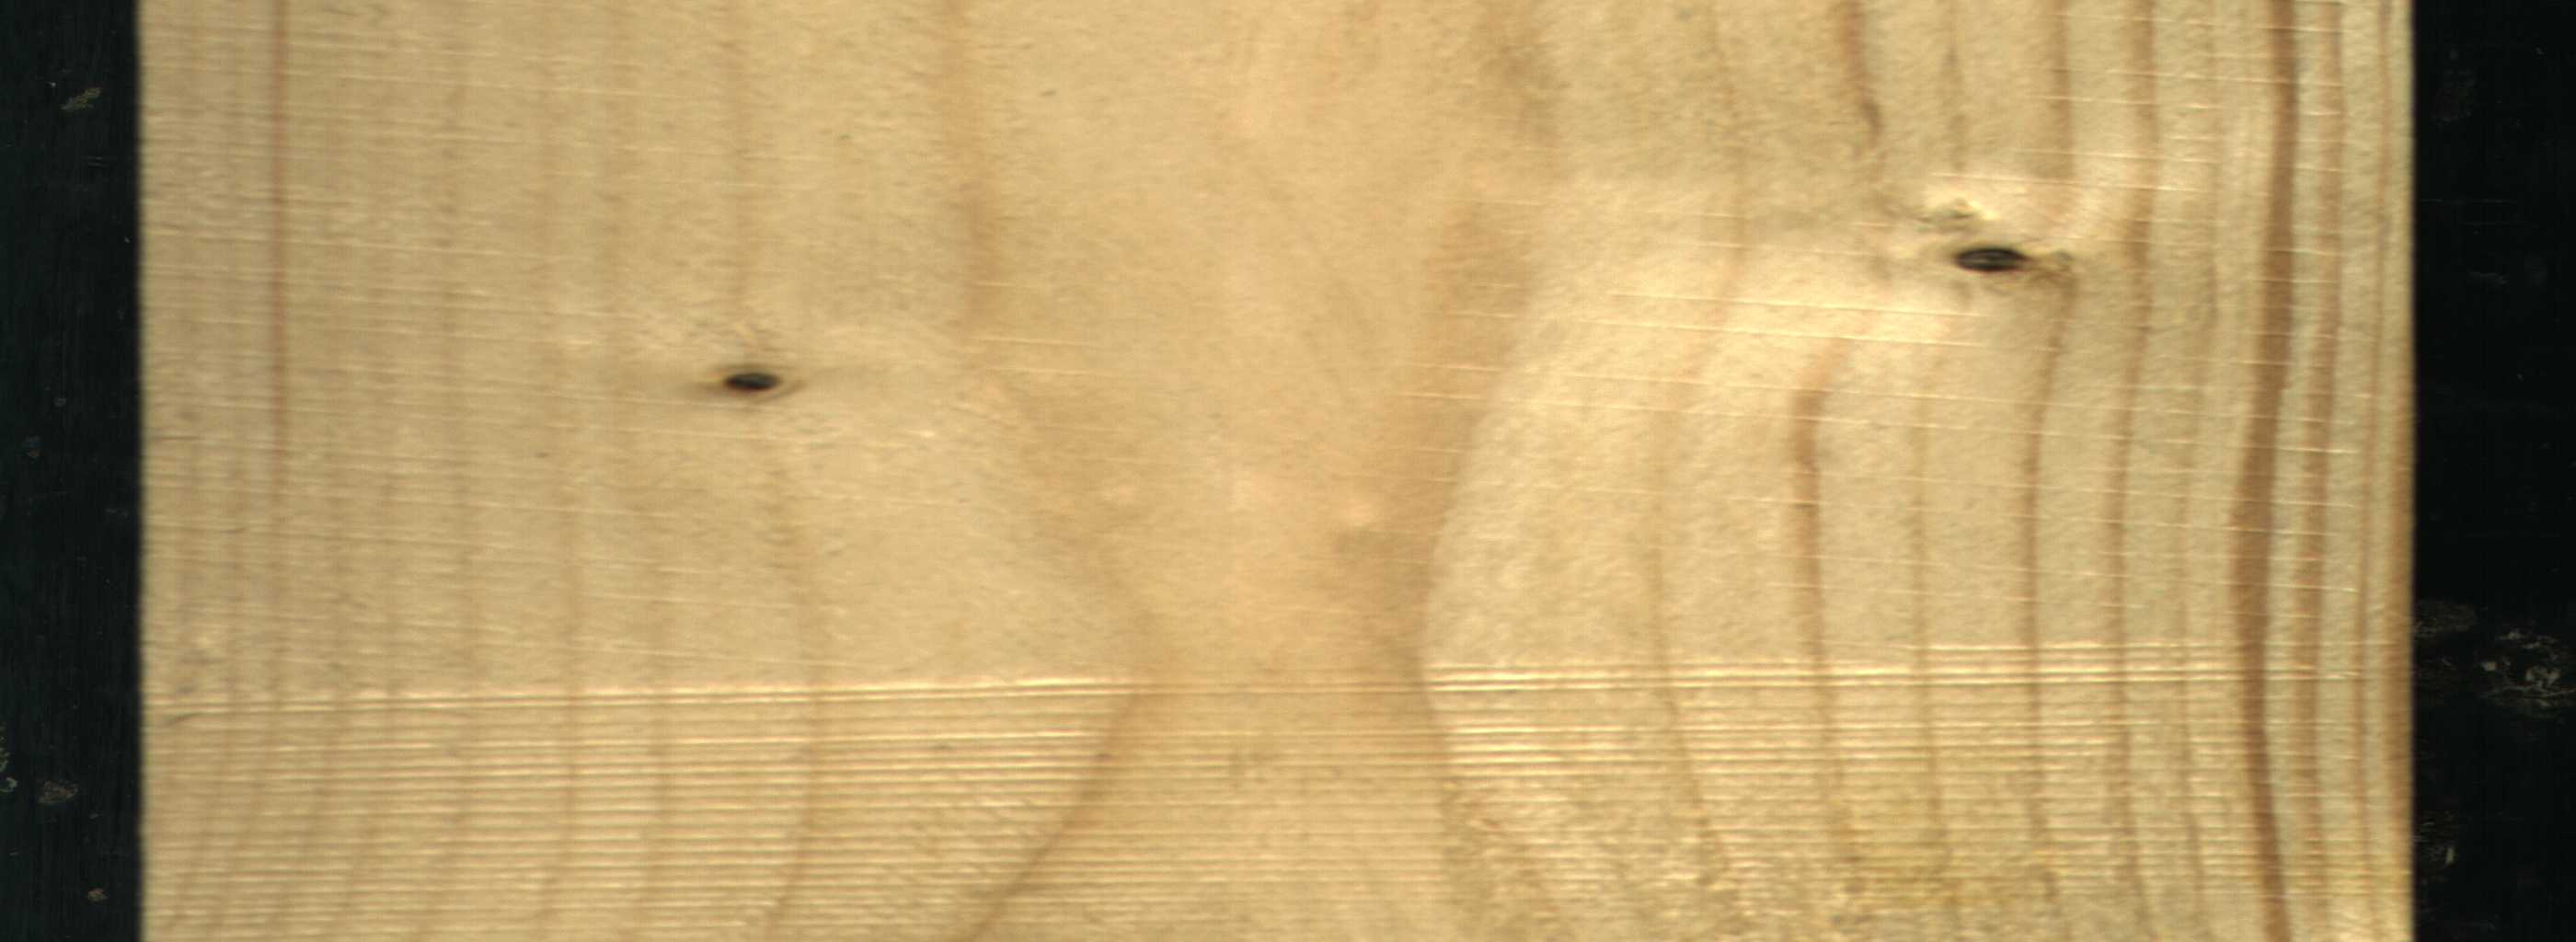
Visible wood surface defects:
Dead_Knot
Dead_Knot